Interaction volume radius: 10 \u00c5
Interaction volume height: 10 \u00c5
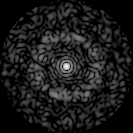
Disorder parameter: 0.8327